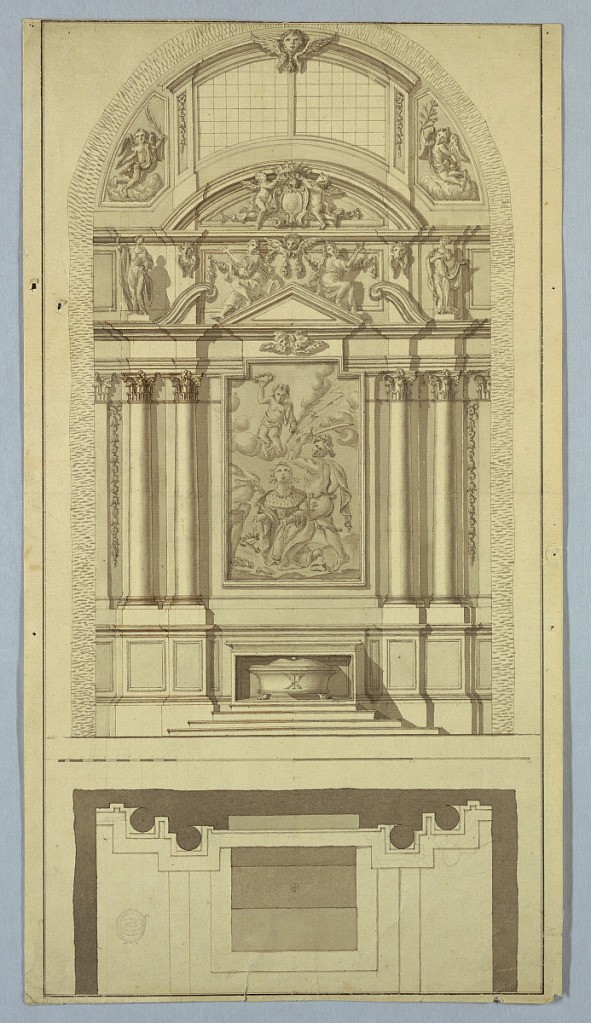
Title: Project for an altar
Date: ca. 1780
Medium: Pencil, pen, sepia, brush and grey water color on paper
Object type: Drawing
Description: Vertical composition of an altar. The left edge of the alter is extended to the lowest step of the altar. In the center, three steps lead to the mensa below the dado of an aedicula. The central part of the aedicula has a paiting frame. The paiting is flanked by two columns and groups of pilasters. A circular pediment is at the top.